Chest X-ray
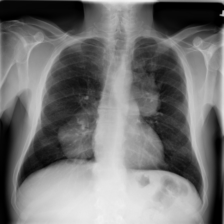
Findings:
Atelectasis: negative
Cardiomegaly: negative
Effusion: negative
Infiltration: negative
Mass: positive
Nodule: negative
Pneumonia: negative
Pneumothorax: negative
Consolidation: negative
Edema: negative
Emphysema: negative
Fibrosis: negative
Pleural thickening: negative
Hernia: negative